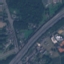
Label: Highway